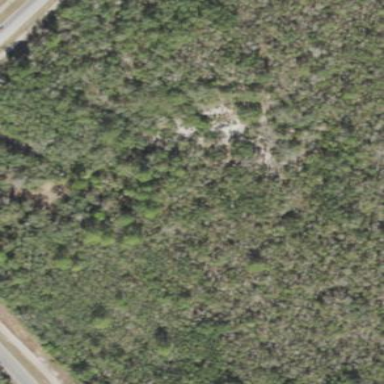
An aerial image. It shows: Patch of scrub vegetation.